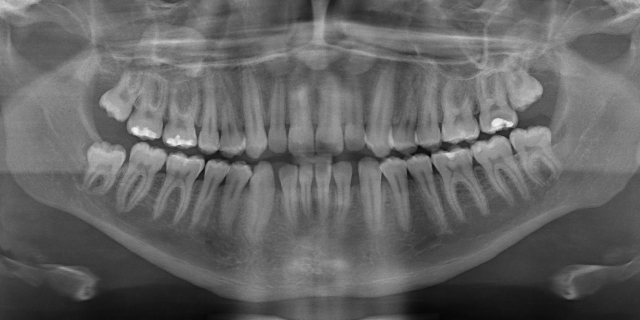
adult